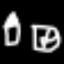
Label: pencil